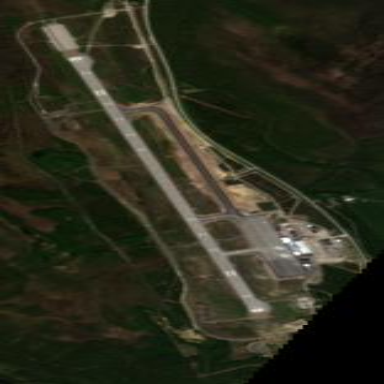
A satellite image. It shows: Public aerodrome or airport.